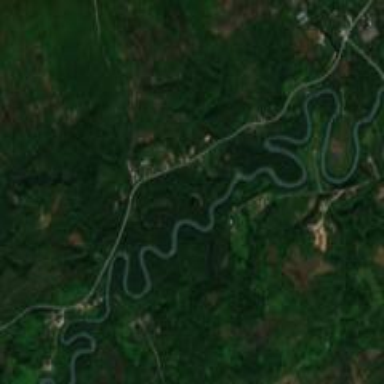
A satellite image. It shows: Beautiful river scene.